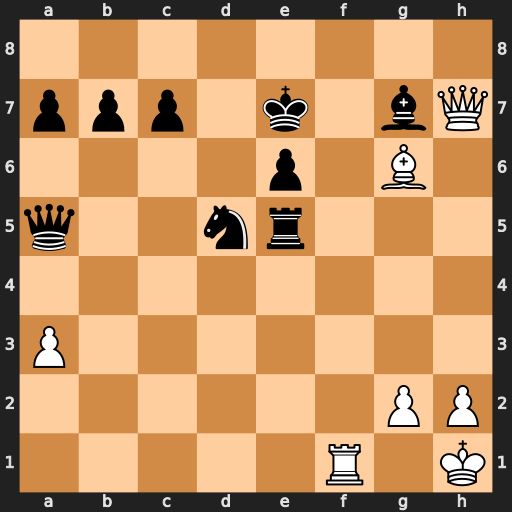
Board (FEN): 8/ppp1k1bQ/4p1B1/q2nr3/8/P7/6PP/5R1K
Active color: w
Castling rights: -
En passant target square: -
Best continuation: Qxg7+ Kd6 Qf8+ Ne7 Qd8+